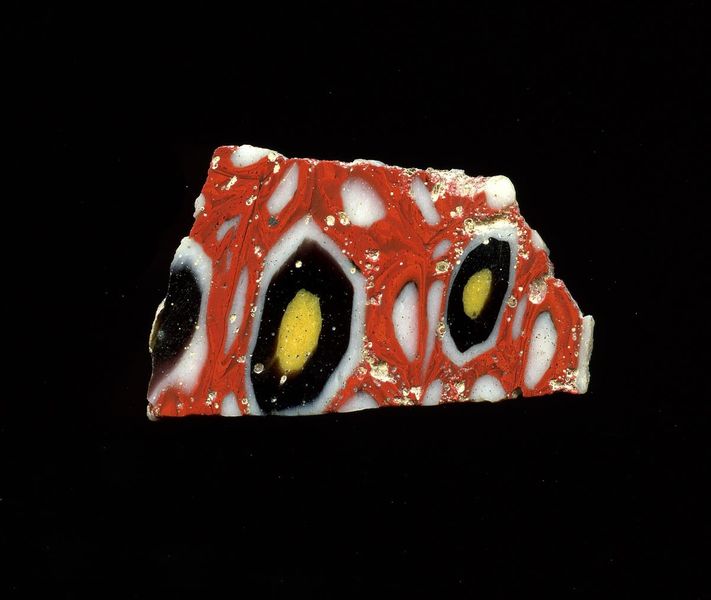
Titel: Mosaikglasfragment
Standort: Hamburg
Institution: Museum für Kunst und Gewerbe Hamburg
Schlagwörter: glas, antike, technik, mosaik, wandschmuck, kaiserzeit, blumenornamente, bodenbeläge, frühe kaiserzeit, prinzipat, römische, millefiori, mittlere, späte